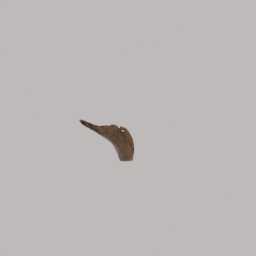
Label: nature